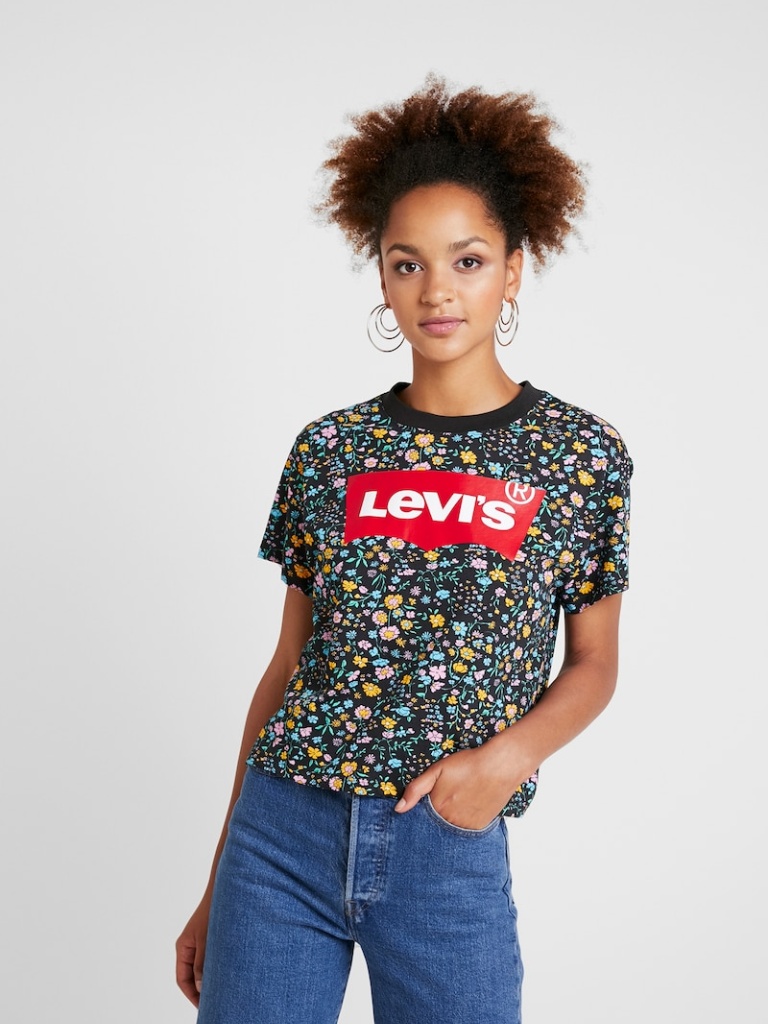
cotton relaxed short sleeve hip length Untucked crew t-shirt